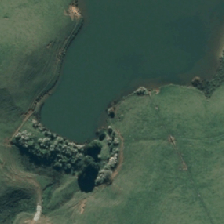
Land cover: lake_pond